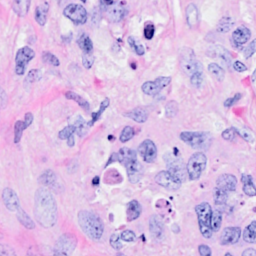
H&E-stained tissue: Breast